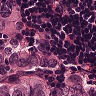
Metastatic tissue present: yes